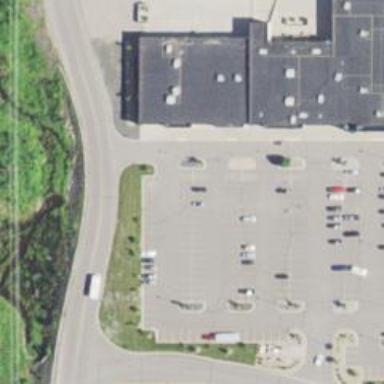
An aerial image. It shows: Parking area with surface.